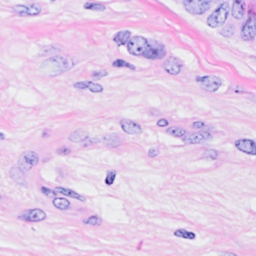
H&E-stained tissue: Breast